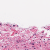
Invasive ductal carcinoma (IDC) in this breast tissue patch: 0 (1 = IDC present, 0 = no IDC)